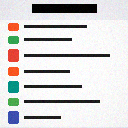
Screen state: on